Interaction volume radius: 10 \u00c5
Interaction volume height: 25 \u00c5
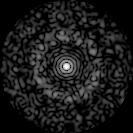
Disorder parameter: 0.8362